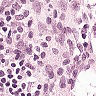
Metastatic tissue present: no